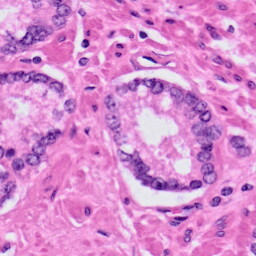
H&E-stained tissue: Prostate